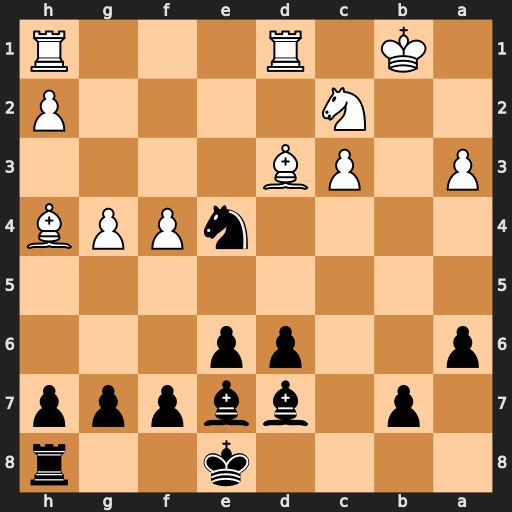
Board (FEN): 4k2r/1p1bbppp/p2pp3/8/4nPPB/P1PB4/2N4P/1K1R3R
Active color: b
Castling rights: k
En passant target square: -
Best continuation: Nxc3+ Kc1 Bxh4